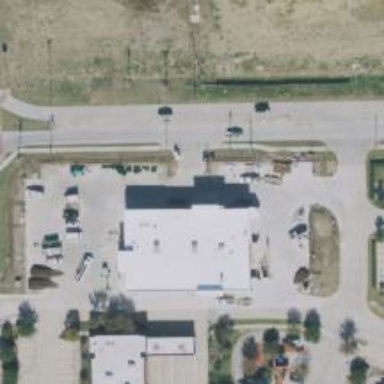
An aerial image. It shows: Pharmacy providing healthcare services.